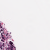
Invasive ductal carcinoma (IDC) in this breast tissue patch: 1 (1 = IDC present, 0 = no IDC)